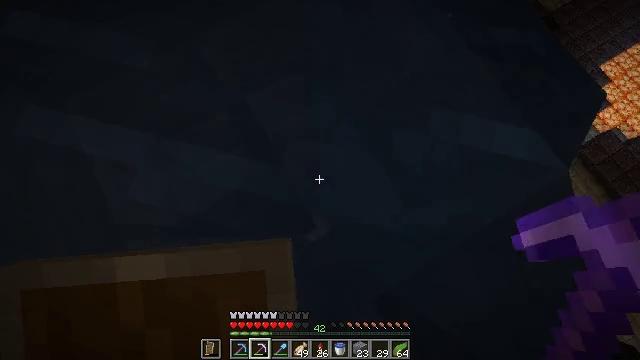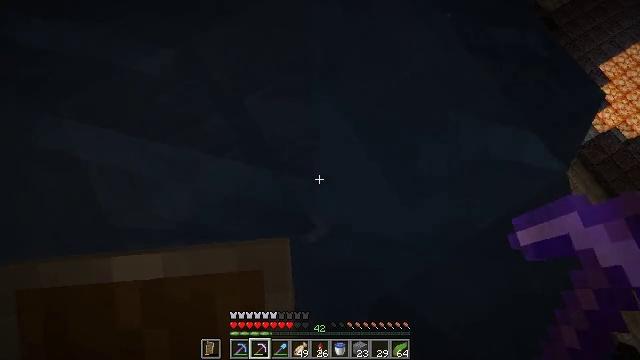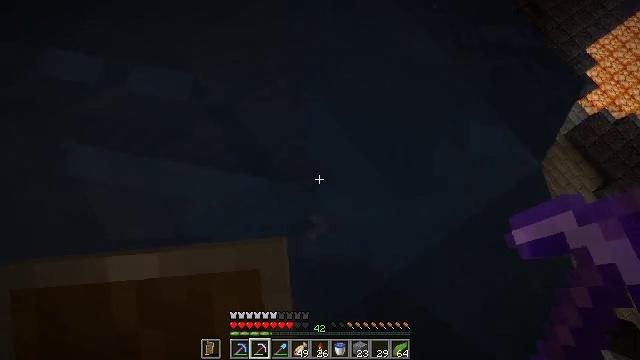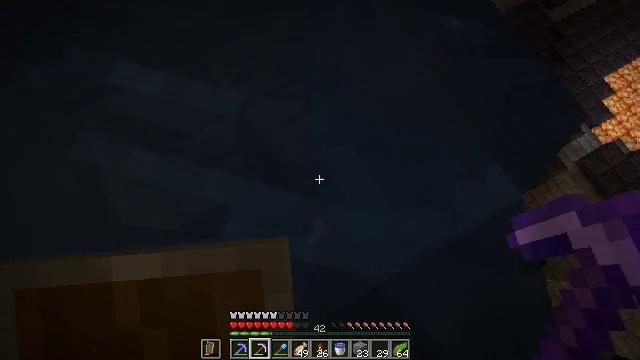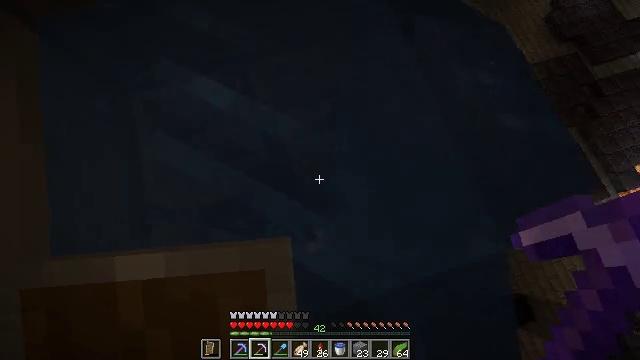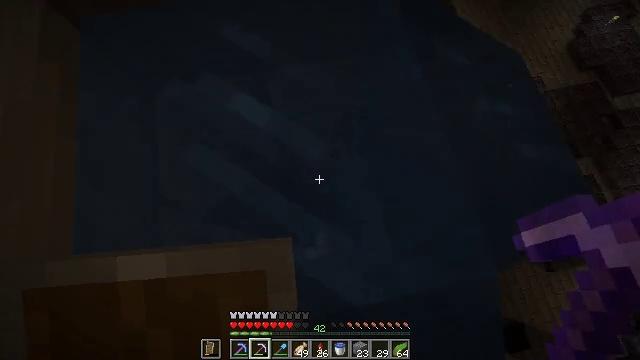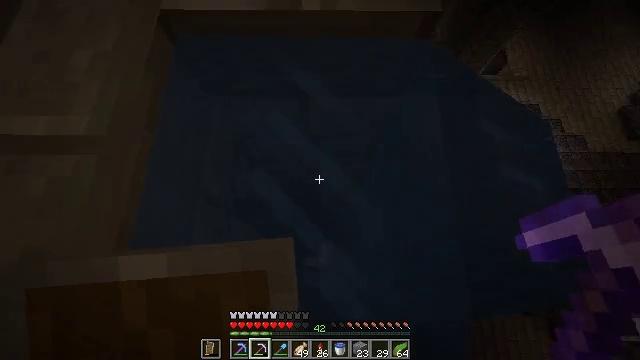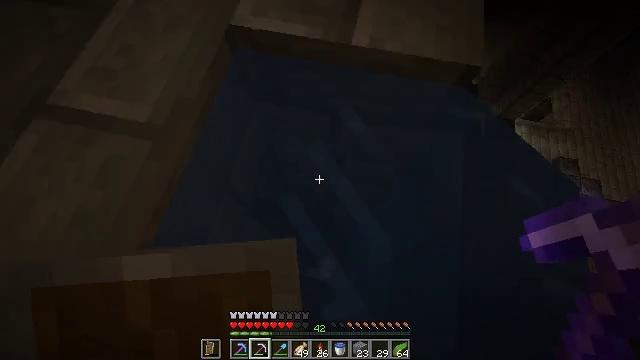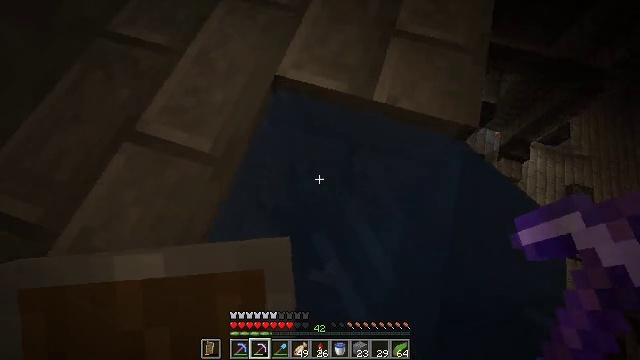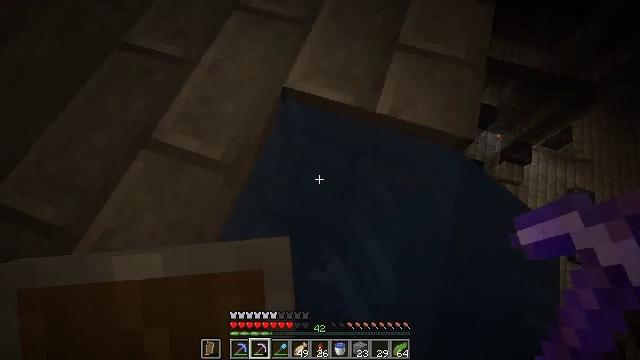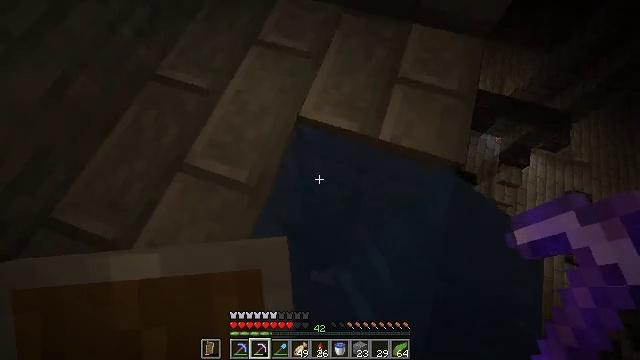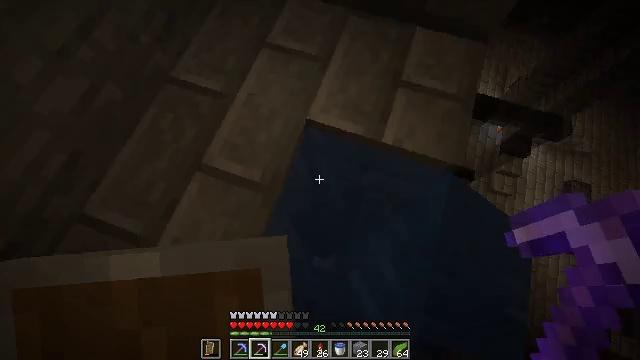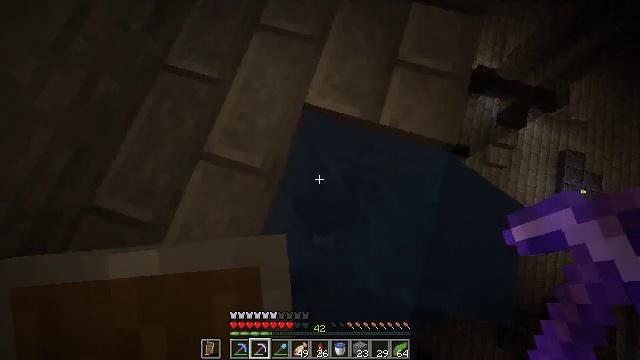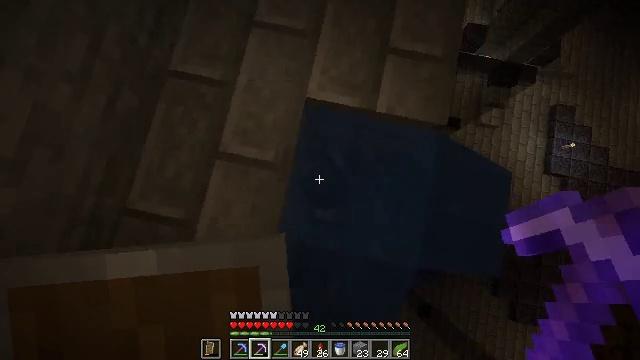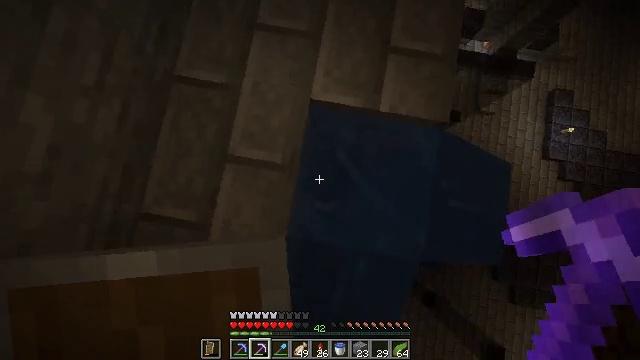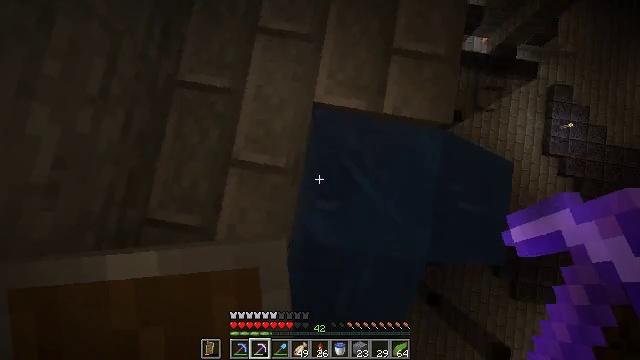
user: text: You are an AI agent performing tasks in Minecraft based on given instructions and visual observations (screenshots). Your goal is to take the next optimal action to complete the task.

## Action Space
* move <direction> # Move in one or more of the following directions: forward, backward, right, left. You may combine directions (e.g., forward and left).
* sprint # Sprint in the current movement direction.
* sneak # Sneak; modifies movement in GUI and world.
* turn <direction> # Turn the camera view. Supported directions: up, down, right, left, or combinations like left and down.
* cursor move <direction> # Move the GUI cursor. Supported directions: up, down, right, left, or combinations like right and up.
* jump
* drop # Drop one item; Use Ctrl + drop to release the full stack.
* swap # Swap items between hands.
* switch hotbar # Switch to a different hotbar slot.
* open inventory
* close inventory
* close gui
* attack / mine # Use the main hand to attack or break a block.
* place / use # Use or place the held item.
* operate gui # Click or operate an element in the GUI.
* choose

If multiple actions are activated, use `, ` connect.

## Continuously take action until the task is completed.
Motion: motion action
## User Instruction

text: Break the black stained glass pane to collect it.
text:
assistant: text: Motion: move forward and move left, jump
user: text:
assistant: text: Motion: move forward and move left, turn right, jump
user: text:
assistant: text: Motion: move forward and move left, turn left, jump
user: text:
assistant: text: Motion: move forward and move left, turn left and up, jump
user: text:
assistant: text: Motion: move forward and move left, turn left and up, jump
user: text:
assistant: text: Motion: move forward and move left, turn left and up, jump
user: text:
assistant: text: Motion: move forward and move left, turn left and up, jump
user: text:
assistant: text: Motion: move forward and move left, turn left, jump
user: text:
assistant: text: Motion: move forward and move left, jump
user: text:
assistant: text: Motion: move forward and move left, jump
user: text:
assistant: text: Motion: move forward and move left, turn down, jump
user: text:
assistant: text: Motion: move forward and move left, turn right and down, jump
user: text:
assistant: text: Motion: move forward and move left, turn right and down, jump
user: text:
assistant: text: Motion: move forward, turn right and down, jump
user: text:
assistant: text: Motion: move forward, jump
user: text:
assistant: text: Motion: move forward, turn right and down
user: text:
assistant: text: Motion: move forward, turn right
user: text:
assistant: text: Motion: move forward
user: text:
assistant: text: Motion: move forward
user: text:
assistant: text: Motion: move forward and move right, turn right
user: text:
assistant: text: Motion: move forward and move right
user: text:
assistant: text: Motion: move forward
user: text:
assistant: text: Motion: turn right and down
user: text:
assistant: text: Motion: turn right and down
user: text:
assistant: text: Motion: turn right and down
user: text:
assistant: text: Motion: turn right
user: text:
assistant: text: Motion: turn right and up
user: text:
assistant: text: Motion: turn left and up
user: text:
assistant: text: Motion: turn down
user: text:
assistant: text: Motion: turn right and down